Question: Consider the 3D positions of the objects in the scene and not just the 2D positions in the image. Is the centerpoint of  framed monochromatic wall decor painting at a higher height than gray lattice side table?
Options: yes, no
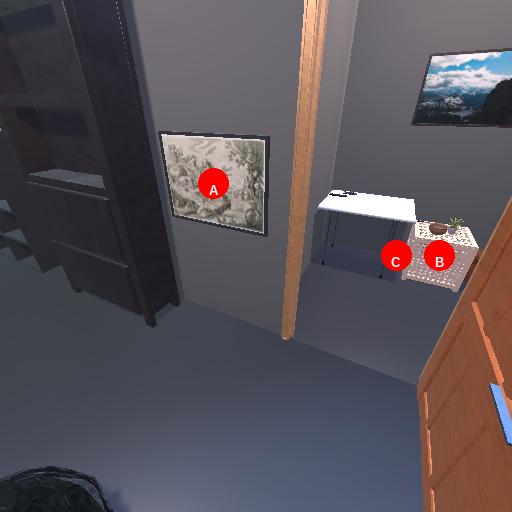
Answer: yes